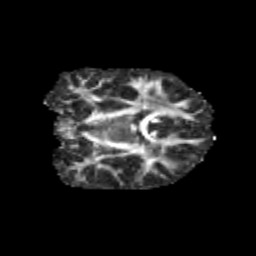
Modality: FA
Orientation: coronal
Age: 10
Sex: male
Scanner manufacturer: siemens
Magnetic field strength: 3 T
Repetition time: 3.8 s
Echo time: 0.07 s